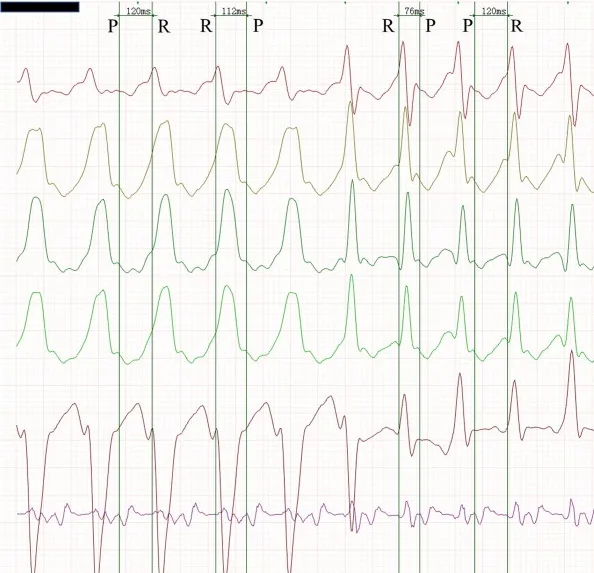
Wide QRS tachycardia suddenly and automatically changed to narrow QRS tachycardia. After zooming in the image and slowing down the paper speed to 50 mm/s, we measured the ECG in the esophageal lead. The RP interval was 112 ms, and the PR interval was 120 ms in wide QRS tachycardia, while the RP interval was 76 ms and the PR interval was 120 ms in narrow QRS tachycardia.
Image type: electrography (ekg)